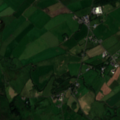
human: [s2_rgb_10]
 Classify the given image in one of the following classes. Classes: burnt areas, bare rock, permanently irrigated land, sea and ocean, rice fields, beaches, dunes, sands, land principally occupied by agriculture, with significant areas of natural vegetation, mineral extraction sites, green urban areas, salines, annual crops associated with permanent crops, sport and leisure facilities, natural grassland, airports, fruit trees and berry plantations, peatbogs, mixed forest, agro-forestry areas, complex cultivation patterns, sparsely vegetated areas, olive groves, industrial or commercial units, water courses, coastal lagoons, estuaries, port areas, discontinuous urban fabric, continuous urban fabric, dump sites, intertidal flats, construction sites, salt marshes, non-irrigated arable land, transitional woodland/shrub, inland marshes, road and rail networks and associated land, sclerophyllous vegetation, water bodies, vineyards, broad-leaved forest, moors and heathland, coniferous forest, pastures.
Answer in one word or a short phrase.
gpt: pastures, moors and heathland